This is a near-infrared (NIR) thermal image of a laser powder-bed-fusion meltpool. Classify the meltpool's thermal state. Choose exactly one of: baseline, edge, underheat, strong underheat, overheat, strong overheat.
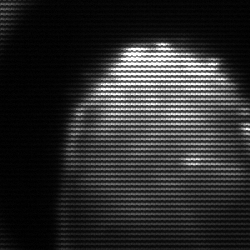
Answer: strong underheat